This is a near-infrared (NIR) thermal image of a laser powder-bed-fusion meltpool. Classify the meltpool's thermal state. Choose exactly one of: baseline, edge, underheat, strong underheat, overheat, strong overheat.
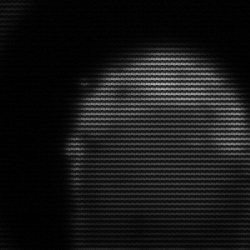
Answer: edge